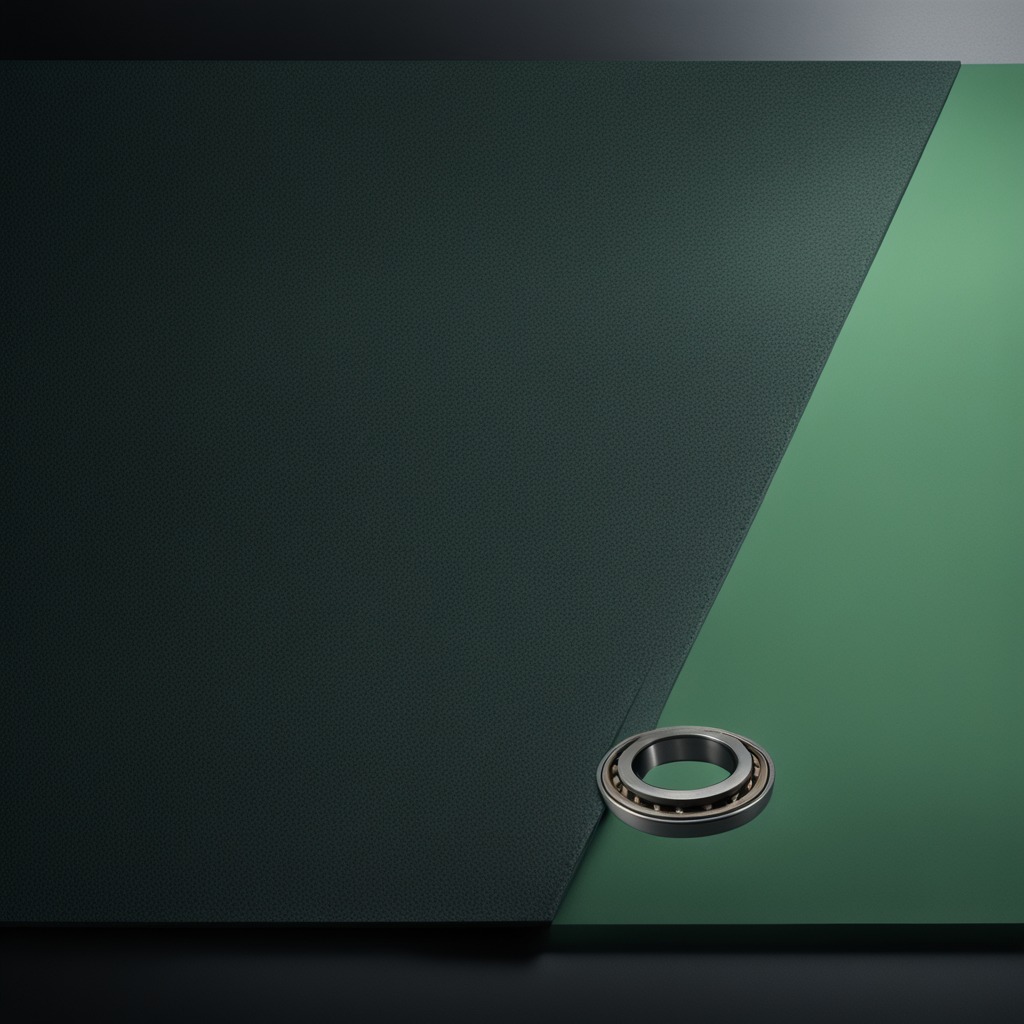
A metal ball bearing is lying on the clean granite tabletop inside a workshop at night.